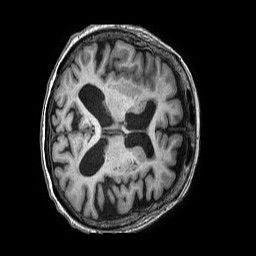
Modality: T1w
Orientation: axial
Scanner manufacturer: philips
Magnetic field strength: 3 T
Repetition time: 0.006743 s
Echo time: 0.003073 s